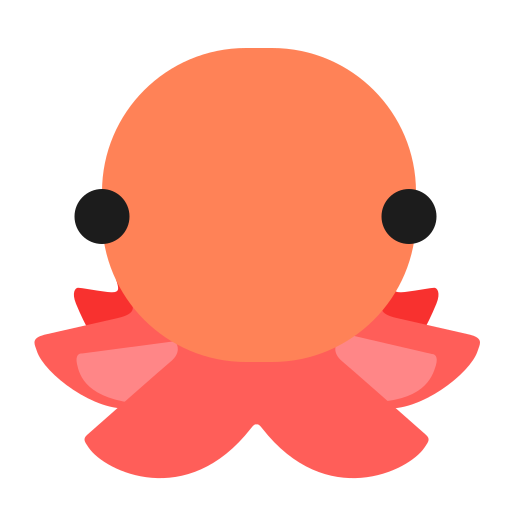
octopus flat